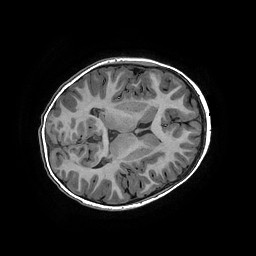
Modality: T1w
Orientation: axial
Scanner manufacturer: ge
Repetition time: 0.008096 s
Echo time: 0.00318 s